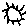
Label: sun